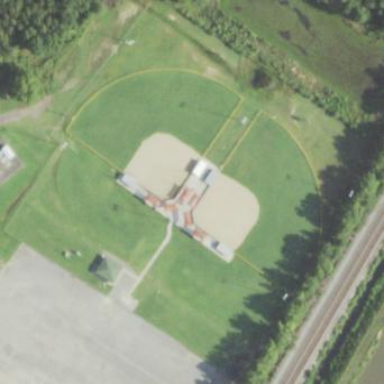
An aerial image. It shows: Grassy pitch designated for softball leisure sports.